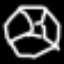
Label: diamond